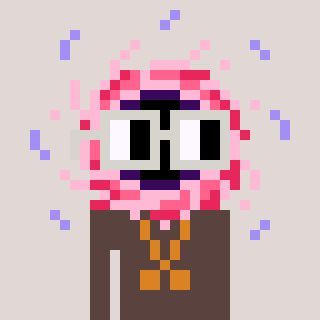
a pixel art character with square light gray glasses, a blackhole-shaped head and a darkbrown-colored body on a warm background